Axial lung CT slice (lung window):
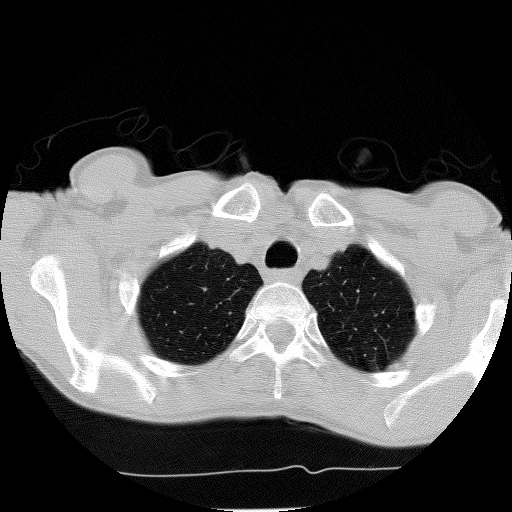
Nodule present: no